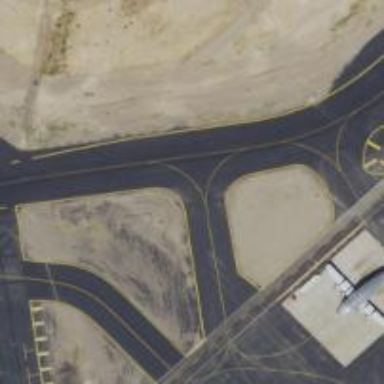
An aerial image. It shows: Image of taxiway at airport.